Question: I'll start with saying I'm reasonably new to IOS dev!
I have an array of data which looks like this -
'''
shopObjects *shop2 = [[shopObjects alloc]
initWithshopITitle:@"3 for 2 PT Sessions"
shopIGroup:@"standard"
shopIDesc:@"Special Offer - Get 3 bespoke PT sessions for the price of just one!" shopIPrice:@"00.20"
offer:false];
'''
the shopIgroup field displays the section name.
I have listed the data into a tableview via the following -
'''
- (NSInteger)numberOfSectionsInTableView:(UITableView *)tableView
{
// NOT SURE HOW TO CALCULATE THIS!
return 3;
}
- (NSInteger)tableView:(UITableView *)tableView numberOfRowsInSection:(NSInteger)section
{
// NOT SURE HOW TO CALCULATE THIS!
return 0;
}
- (CGFloat)tableView:(UITableView *)tableView heightForHeaderInSection:(NSInteger)section
{
return 10;
}
-(UITableViewCell *)tableView:(UITableView *)tableView
cellForRowAtIndexPath:(NSIndexPath *)indexPath
{
static NSString *CellIdentifier =@"shopItems";
shopObjects *s = [self.shopArray objectAtIndex:indexPath.row];
UITableViewCell *cell = [tableView
dequeueReusableCellWithIdentifier:CellIdentifier forIndexPath:indexPath];
cell.selectionStyle = UITableViewCellSelectionStyleNone;
cell.textLabel.text=s.shopITitle;
cell.textLabel.backgroundColor=[UIColor clearColor];
return cell;
}
'''
My questions are -
1. How can I calculate the number of headers and the number of rows in each section required for the return statements in the above methods?
2. How do I then apply my cell to the relevant section?
My ShopObjects.m file for reference -
@implementation shopObjects
'''
-(id)initWithshopITitle:(NSString *)shopITitleD shopIGroup:(NSString *)shopIGroupD shopIDesc:(NSString *)shopIDescD shopIPrice:(NSString *)shopIPriceD offer:(Boolean )offerD{
self= [super init];
if(self){
self.shopITitle = shopITitleD;
self.shopIGroup = shopIGroupD;
self.shopIDesc = shopIDescD;
self.shopIPrice = shopIPriceD;
self.offer = (offerD);
}
return self;
}
'''
# import
'''
@interface shopObjects : NSObject
@property(strong) NSString *shopITitle;
@property(strong) NSString *shopIGroup;
@property(strong) NSString *shopIDesc;
@property(strong) NSString *shopIPrice;
@property Boolean offer;
-(id)initWithshopITitle:(NSString *)shopITitleD shopIGroup:(NSString *)shopIGroupD shopIDesc:(NSString *)shopIDescD shopIPrice:(NSString *)shopIPriceD offer:(BOOL )offerD;
@end
'''
'''
shopObjects *shop1 = [[shopObjects alloc] initWithshopITitle:@"1 x PT Session" shopIGroup:@"running" shopIDesc:@"1 x 1hour fitness session with Zoe - bespoke fitness session.
Zoe's sessions focus on your general health and fitness so she will look at a bespoke fitness schedule that encompasses exersize, healthy eating, sleep and general lifestyle - to help you meet your goals.
Be good to yourslef and give it a go.." shopIPrice:@"10.00" offer:false];
shopObjects *shop2 = [[shopObjects alloc] initWithshopITitle:@"3 for 2 PT Sessions" shopIGroup:@"offers" shopIDesc:@"Special Offer - Get 3 bespoke PT sessions for the price of just one!" shopIPrice:@"00.20" offer:false];
shopObjects *shop3 = [[shopObjects alloc] initWithshopITitle:@"1 x Running Club" shopIGroup:@"running" shopIDesc:@"1 x running club session - roup event - max group of 10." shopIPrice:@"15.00" offer:false];
shopObjects *shop4 = [[shopObjects alloc] initWithshopITitle:@"1 x Weights session" shopIGroup:@"weights" shopIDesc:@"1 x body building sesson" shopIPrice:@"10.90" offer:false];
self.shopArray = [NSArray arrayWithObjects:shop1, shop2, shop3,shop4, nil];
self.sectionData = [self.shopArray valueForKeyPath:@"@distinctUnionOfObjects.shopIGroup"];
'''
For Greg - I have implemented your code and suggestions and app still crashes, I now get -
NSLOG -
2013-12-05 10:16:18.595 blah[3321:70b] Value of hello = 0
2013-12-05 10:16:18.596 blah[3321:70b] Value of hello = 1
2013-12-05 10:16:18.596 blah[3321:70b] Value of hello = 2
2013-12-05 10:16:27.962 blah[3321:70b] SECTIONS: 3
2013-12-05 10:16:27.962 blah[3321:70b] -[ + 1019
4 CoreFoundation 0x02bce4ee _CF_forwarding_prep_0 + 14
5 blah 0x000198fb -[shopTVcontroller tableView:numberOfRowsInSection:] + 187
6 UIKit 0x00a33dc0 -[UISectionRowData refreshWithSection:tableView:tableViewRowData:] + 2510
7 UIKit 0x00a39384 -[UITableViewRowData rectForFooterInSection:heightCanBeGuessed:] + 288
8 UIKit 0x00a39495 -[UITableViewRowData heightForTable] + 68
9 UIKit 0x008ae181 -[UITableView _updateContentSize] + 400
10 UIKit 0x008c9333 -[UITableView setContentInset:] + 329
11 UIKit 0x008efeba -[UIViewController _setNavigationControllerContentInsetAdjustment:] + 538
12 UIKit 0x0091a9bc -[UINavigationController _computeAndApplyScrollContentInsetDeltaForViewController:] + 399
13 UIKit 0x0091ab2e -[UINavigationController _layoutViewController:] + 64
14 UIKit 0x0091b02b -[UINavigationController _updateScrollViewFromViewController:toViewController:] + 235
15 UIKit 0x0090f8ff -[UINavigationController _startCustomTransition:] + 2087
16 UIKit 0x0091c0c7 -[UINavigationController _startDeferredTransitionIfNeeded:] + 688
17 UIKit 0x0091ccb9 -[UINavigationController + 30
28 CoreFoundation 0x02ba641f __CFRunLoopDoObservers + 399
29 CoreFoundation 0x02b84344 __CFRunLoopRun + 1076
30 CoreFoundation 0x02b83ac3 CFRunLoopRunSpecific + 467
31 CoreFoundation 0x02b838db CFRunLoopRunInMode + 123
32 GraphicsServices 0x03c349e2 GSEventRunModal + 192
33 GraphicsServices 0x03c34809 GSEventRun + 104
34 UIKit 0x007e1d3b UIApplicationMain + 1225
'''
36 libdyld.dylib 0x0314f70d start + 1
)
libc++abi.dylib: terminating with uncaught exception of type NSException
(lldb)
'''
Error screen -

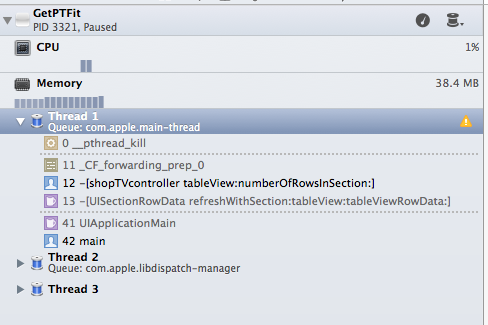
Answer: You can get section by get distinct sections of your objects from array. The best way is to add new @property of NSArray type (you will need it later) for example sectionData and in viewDidLoad load it with distinct values:
'''
self.sectionData = [self.shopArray valueForKeyPath:@"@distinctUnionOfObjects.shopIGroup"];
'''
Next you can just display a number of distinct object which gives you number of sections
'''
- (NSInteger)numberOfSectionsInTableView:(UITableView *)tableView
{
return [self.sectionData count];
}
'''
To get number of rows per section you have to filter the array for section name like that:
'''
- (NSInteger)tableView:(UITableView *)tableView numberOfRowsInSection:(NSInteger)section
{
//Get your section name from distinct array
NSString *s = self.sectionData[section]
//Filter your main array
NSPredicate *pred = [NSPredicate predicateWithFormat:@"shopIGroup like %@", s];
NSArray *filteredArr = [self.shopArray filteredArrayUsingPredicate:pred];
return [filteredArr count];
}
'''
To display the data you have to do something similar as above in cellForRowAtIndexPathMethod:
'''
-(UITableViewCell *)tableView:(UITableView *)tableView
cellForRowAtIndexPath:(NSIndexPath *)indexPath
{
static NSString *CellIdentifier =@"shopItems";
UITableViewCell *cell = [tableView
dequeueReusableCellWithIdentifier:CellIdentifier forIndexPath:indexPath];
cell.selectionStyle = UITableViewCellSelectionStyleNone;
//Get your section name from distinct array
NSString *s = self.sectionData[indexPath.section]
//Filter your main array
NSPredicate *pred = [NSPredicate predicateWithFormat:@"shopIGroup like %@", s];
NSArray *filteredArr = [self.shopArray filteredArrayUsingPredicate:pred];
shopObjects *rightS = filteredArr[indexPath.row]
cell.textLabel.text=rightS.shopITitle;
cell.textLabel.backgroundColor=[UIColor clearColor];
return cell;
}
'''
I would recommended you to change data structure. In this kind of project I use array(mainArray) with another array embedded (sectionArray) where I keep object. So I know that for example my first array contain another array of object for first section.
And I can yes section like that:
'''
[mainArray count]
'''
And rows per section like that:
'''
mainArray[section].count
'''
And data for each row:
'''
mainArray[section][row]
'''
Hope you find it useful.